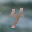
Label: 4